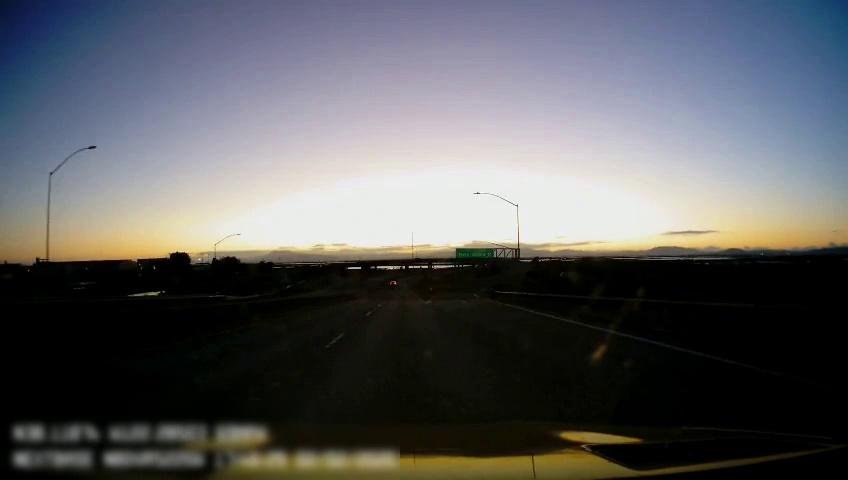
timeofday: Dusk/Dawn/Twilight
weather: Sunny
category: Drivable Space
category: Drivable Space
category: Lanes | Current Lane
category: Lanes | Current Lane
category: Lanes | Current Lane
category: Lanes | Alternate Lane
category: Traffic | Signs